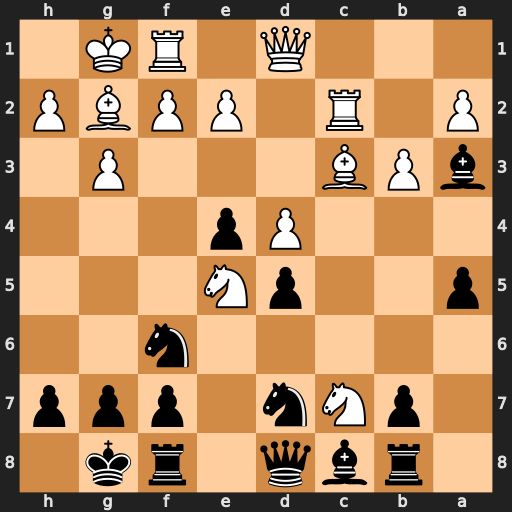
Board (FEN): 1rbq1rk1/1pNn1ppp/5n2/p2pN3/3Pp3/bPB3P1/P1R1PPBP/3Q1RK1
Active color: b
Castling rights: -
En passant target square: -
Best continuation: Qxc7 Bb4 Qxc2